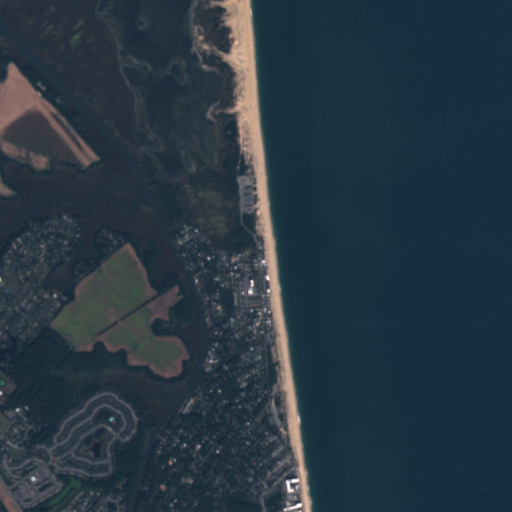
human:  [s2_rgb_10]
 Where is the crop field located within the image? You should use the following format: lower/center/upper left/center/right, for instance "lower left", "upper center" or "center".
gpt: The crop field is located in the left of the image.
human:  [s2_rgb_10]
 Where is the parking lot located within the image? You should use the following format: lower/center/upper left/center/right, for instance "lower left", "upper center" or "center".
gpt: The parking lot is located in the lower center of the image.
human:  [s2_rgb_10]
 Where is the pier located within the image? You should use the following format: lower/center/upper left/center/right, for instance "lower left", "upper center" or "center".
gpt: The pier is located in the lower center of the image.
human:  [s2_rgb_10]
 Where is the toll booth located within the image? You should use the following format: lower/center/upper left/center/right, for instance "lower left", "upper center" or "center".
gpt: The toll booth is located in the center of the image.
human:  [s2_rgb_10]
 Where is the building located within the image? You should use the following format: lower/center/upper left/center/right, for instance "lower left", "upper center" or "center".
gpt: There is no building in the image.